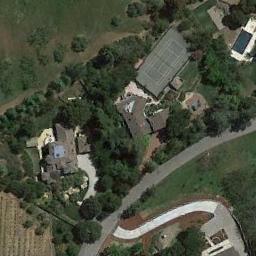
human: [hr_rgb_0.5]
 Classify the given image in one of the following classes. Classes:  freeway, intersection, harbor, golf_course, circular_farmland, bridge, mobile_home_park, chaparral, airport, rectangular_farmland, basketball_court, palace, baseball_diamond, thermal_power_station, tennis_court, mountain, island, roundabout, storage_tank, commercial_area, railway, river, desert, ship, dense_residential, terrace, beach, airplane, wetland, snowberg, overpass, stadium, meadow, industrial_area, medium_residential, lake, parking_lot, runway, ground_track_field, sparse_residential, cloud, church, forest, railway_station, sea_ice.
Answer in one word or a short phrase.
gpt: tennis_court